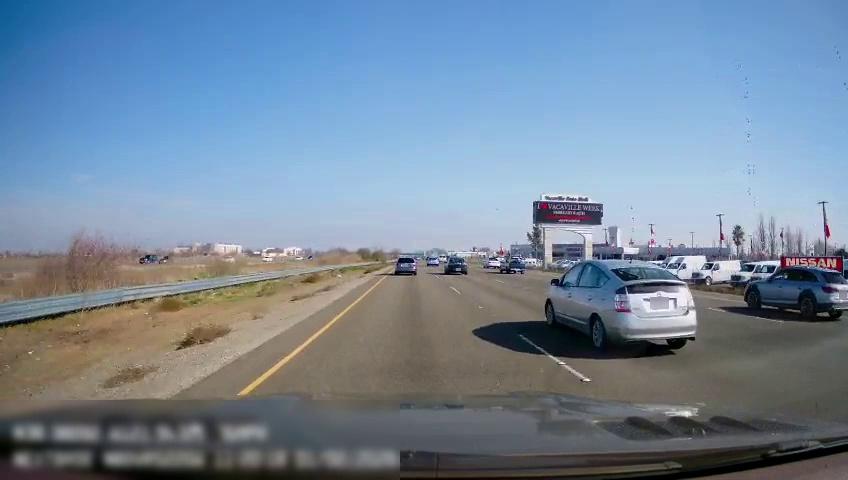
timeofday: Day
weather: Sunny
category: Drivable Space
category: Vehicles | Car
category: Vehicles | Car
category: Vehicles | Car
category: Vehicles | Car
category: Vehicles | Car
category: Vehicles | Car
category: Vehicles | Truck
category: Vehicles | SUV
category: Vehicles | SUV
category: Vehicles | Car
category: Vehicles | Car
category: Lanes | Current Lane
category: Lanes | Current Lane
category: Lanes | Alternate Lane
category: Lanes | Alternate Lane